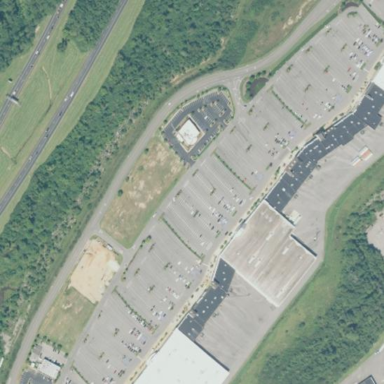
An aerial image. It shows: Parking area.